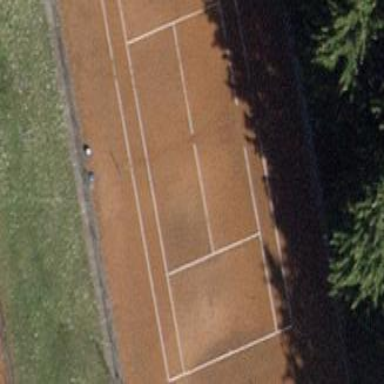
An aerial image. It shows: Sand tennis court on pitch for leisure land.